Interaction volume radius: 10 \u00c5
Interaction volume height: 25 \u00c5
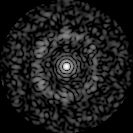
Disorder parameter: 0.7814